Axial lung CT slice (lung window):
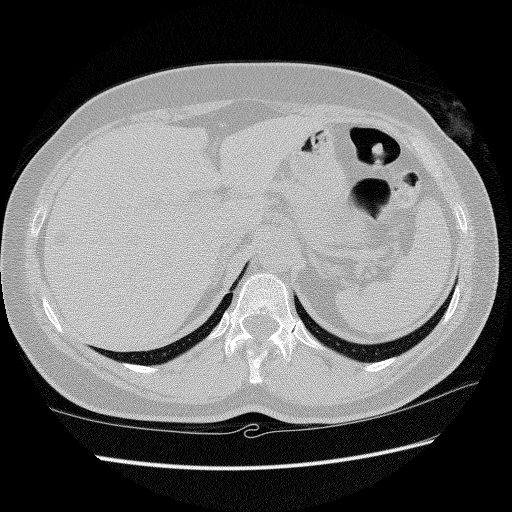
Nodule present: no